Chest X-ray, AP view. Patient: 20 years old, sex M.
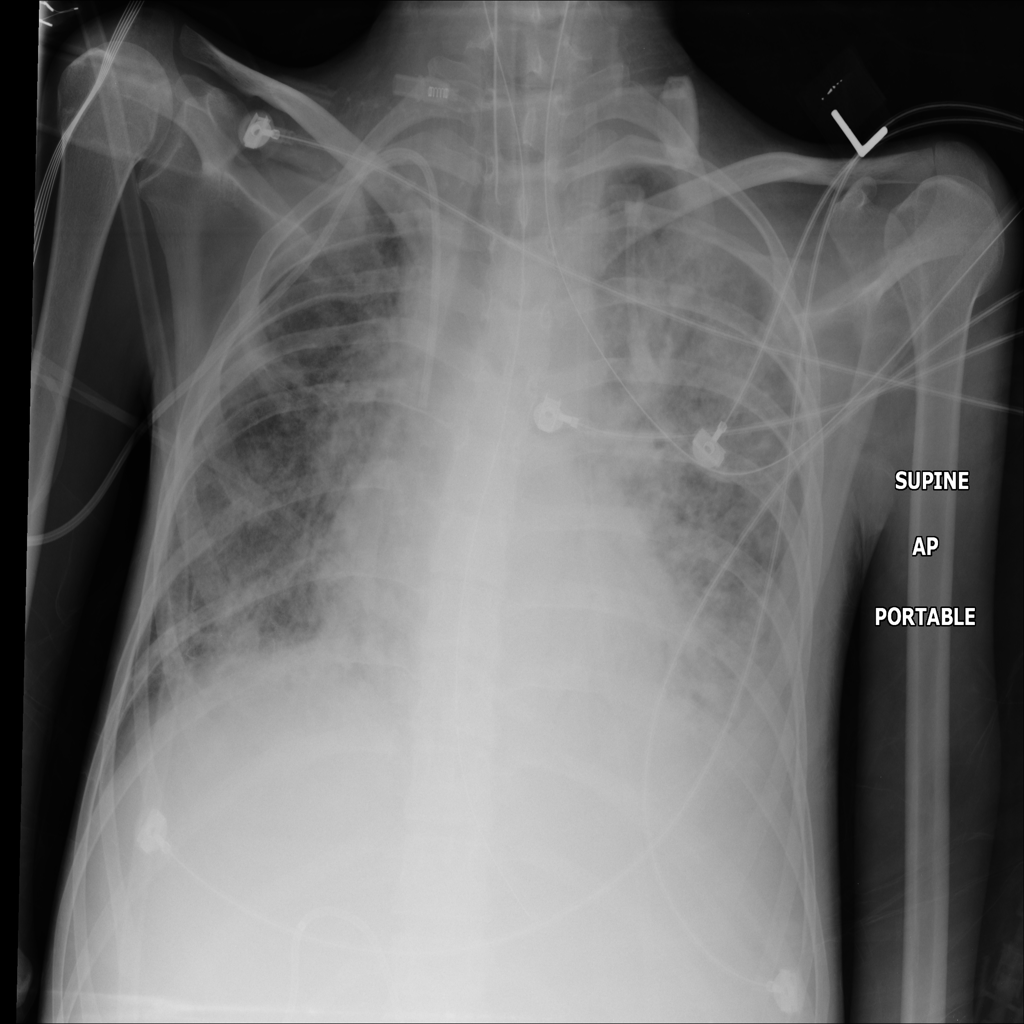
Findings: No Finding